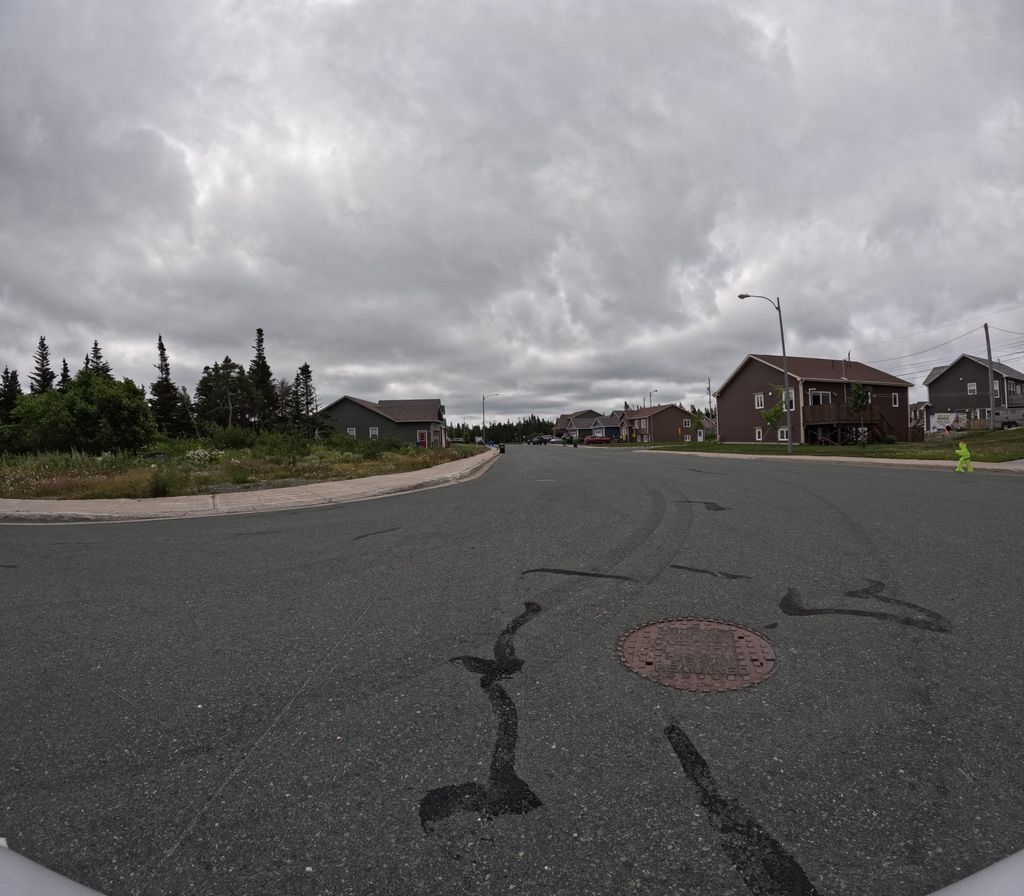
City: st_johns